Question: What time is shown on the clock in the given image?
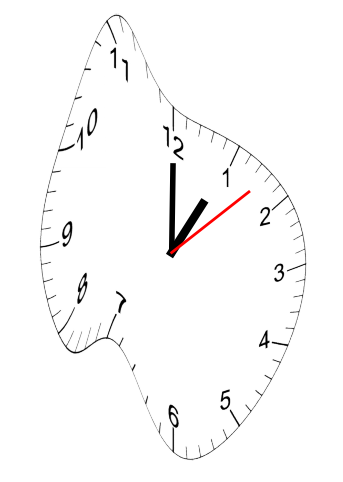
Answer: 01:00:08